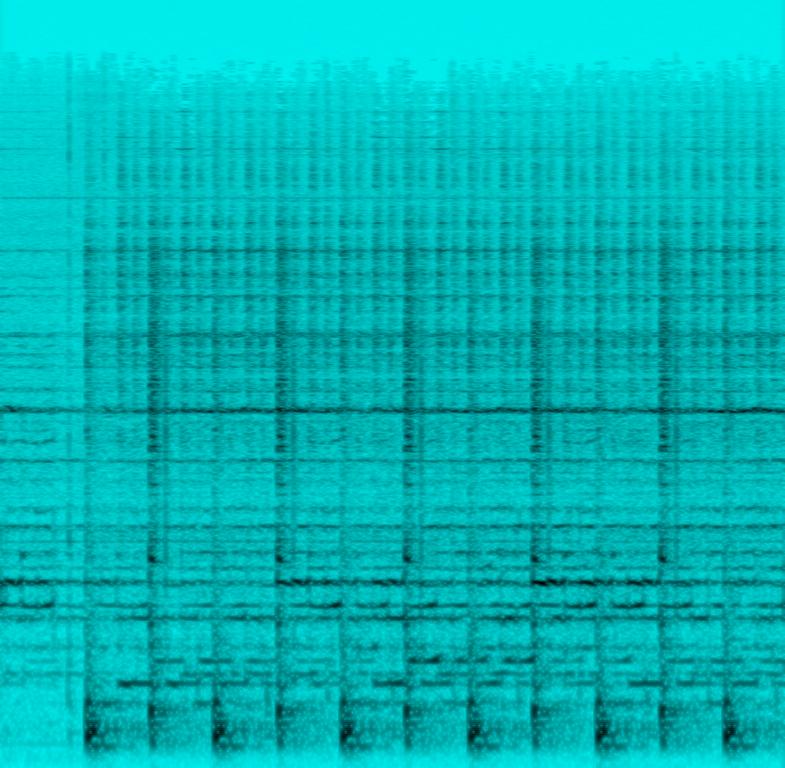
This audio contains someone playing a rhythm using acoustic drum samples along with synth pad sounds with a lot of reverb creating harmonies and a melody. This song may be playing and producing music at home.